Aerial crown-view tile of a tropical tree (Barro Colorado Island, Panama), acquired 20250915:
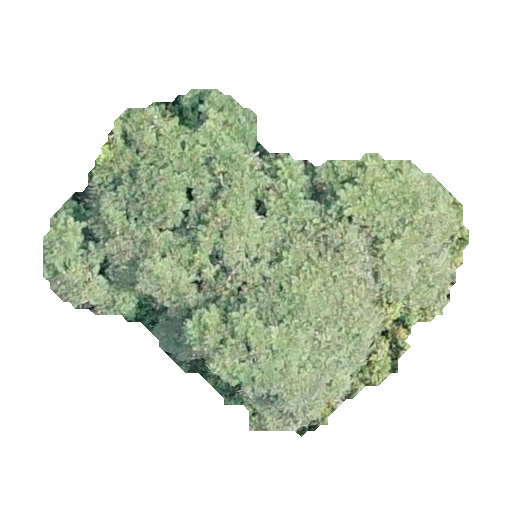
Species: Jacaranda copaia
GBIF accepted scientific name: Jacaranda copaia
Crown area: 129.322 m²